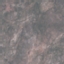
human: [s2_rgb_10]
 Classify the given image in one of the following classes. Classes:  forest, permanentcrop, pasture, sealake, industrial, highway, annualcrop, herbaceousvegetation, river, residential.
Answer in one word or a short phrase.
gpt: HerbaceousVegetation